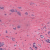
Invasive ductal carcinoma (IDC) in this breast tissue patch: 0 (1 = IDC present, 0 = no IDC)